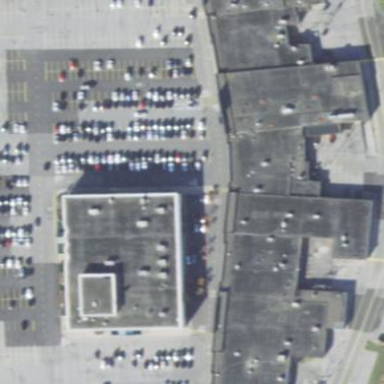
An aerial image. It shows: Retail area.